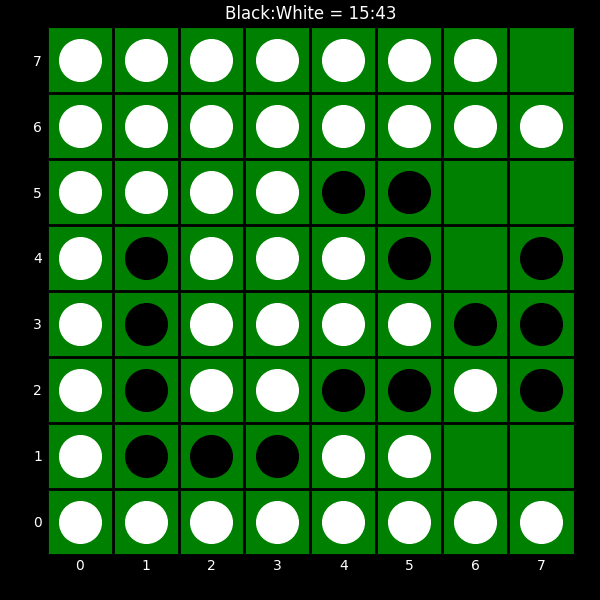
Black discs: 15
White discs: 43